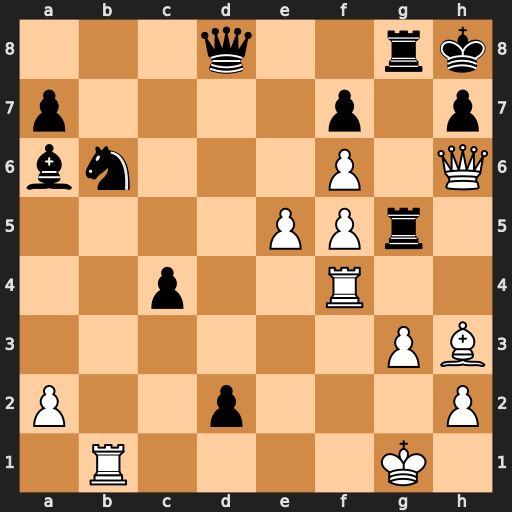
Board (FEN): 3q2rk/p4p1p/bn3P1Q/4PPr1/2p2R2/6PB/P2p3P/1R4K1
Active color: w
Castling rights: -
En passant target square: -
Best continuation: Qxh7+ Kxh7 Rh4+ Rh5 Rxh5#